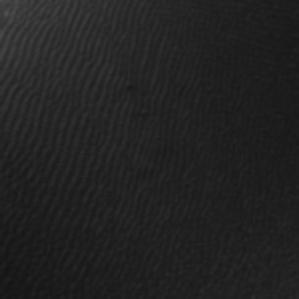
Label: frost